Question: The documented Android fragment samples (<URL>:

One might be able to make the excuse for the authors that they are trying to "keep it simple," or that readers might be confused. If this is the intent--I think readers can handle it; instead, it's teaching bad programming practices that will result in less maintainable applications.
How can 'Fragments' be implemented such that the views and fragments aren't tightly coupled to the 'FragmentActivity'?
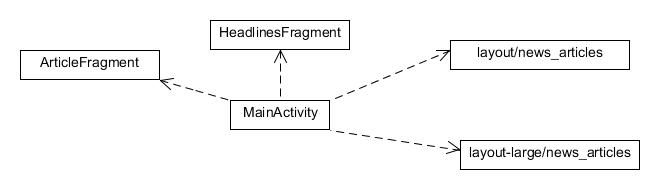
Answer: Starting with the simpler <URL> demo, gut 'MainActivity' as follows:
'''
public class MainActivity extends FragmentActivity
implements OnHeadlineSelectedListener {
AbstractNewsView abstractNewsView;
@Override public void onCreate(Bundle savedInstanceState) {
super.onCreate(savedInstanceState);
setContentView(R.layout.news_articles);
abstractNewsView = new AbstractNewsViewProvider(this).get();
abstractNewsView.onCreate(savedInstanceState);
}
@Override public void onArticleSelected(int position) {
abstractNewsView.onArticleSelected(position);
}
}
'''
Now its dependency diagram looks like this. You can now add all the 'news_articles' view variants you'd like for different device types and 'MainActivity' doesn't need to change.

Add a new class 'AbstractNewsViewProvider' whose sole responsibility is to determine which type of view (single or double pane) is being used for the given device. If you're using Guice or RoboGuice for dependency injection, this would instead be a <URL> method in your binding module.
'''
public class AbstractNewsViewProvider {
private final FragmentActivity fragmentActivity;
public AbstractNewsViewProvider(FragmentActivity activity) {
this.fragmentActivity = activity;
}
public AbstractNewsView get() {
if (fragmentActivity.findViewById(R.id.fragment_container) != null) {
return new SinglePaneNewsView(fragmentActivity);
} else {
return new DoublePaneNewsView(fragmentActivity);
}
}
}
'''
Add two new classes 'SinglePaneNewsView' and 'DoublePaneNewsView' that implement 'AbstractNewsView' as shown below. These two classes are responsible for the setup of the initial fragment(s) within the respective view type. They are also responsible for handling transitions between fragments, if any.
'''
interface AbstractNewsView extends OnHeadlineSelectedListener {
public void onCreate(Bundle savedInstanceState);
@Override public void onArticleSelected(int position);
}
public class SinglePaneNewsView implements AbstractNewsView {
private final FragmentActivity fragmentActivity;
public SinglePaneNewsView(FragmentActivity fragmentActivity) {
this.fragmentActivity = fragmentActivity;
}
@Override public void onCreate(Bundle savedInstanceState) {
// However, if we're being restored from a previous state,
// then we don't need to do anything and should return or else
// we could end up with overlapping fragments.
if (savedInstanceState != null) {
return;
}
// Create an instance of ExampleFragment
HeadlinesFragment firstFragment = new HeadlinesFragment();
// In case this activity was started with special instructions from an
// Intent,
// pass the Intent's extras to the fragment as arguments
firstFragment.setArguments(fragmentActivity.getIntent().getExtras());
// Add the fragment to the 'fragment_container' FrameLayout
fragmentActivity.getSupportFragmentManager().beginTransaction()
.add(R.id.fragment_container, firstFragment).commit();
}
@Override public void onArticleSelected(int position) {
// If the frag is not available, we're in the one-pane layout and must
// swap frags...
// Create fragment and give it an argument for the selected article
ArticleFragment newFragment = new ArticleFragment();
Bundle args = new Bundle();
args.putInt(ArticleFragment.ARG_POSITION, position);
newFragment.setArguments(args);
FragmentTransaction transaction =
fragmentActivity.getSupportFragmentManager().beginTransaction();
// Replace whatever is in the fragment_container view with this fragment
// Add the transaction to the back stack so the user can navigate back
transaction.replace(R.id.fragment_container, newFragment);
transaction.addToBackStack(null);
// Commit the transaction
transaction.commit();
}
public class DoublePaneNewsView implements AbstractNewsView {
private final FragmentActivity fragmentActivity;
public DoublePaneNewsView(FragmentActivity fragmentActivity) {
this.fragmentActivity = fragmentActivity;
}
@Override public void onCreate(Bundle savedInstanceState) {
}
@Override public void onArticleSelected(int position) {
((ArticleFragment) fragmentActivity.getSupportFragmentManager()
.findFragmentById(R.id.article_fragment)).updateArticleView(position);
}
}
'''
You can find the <URL> on Google code.